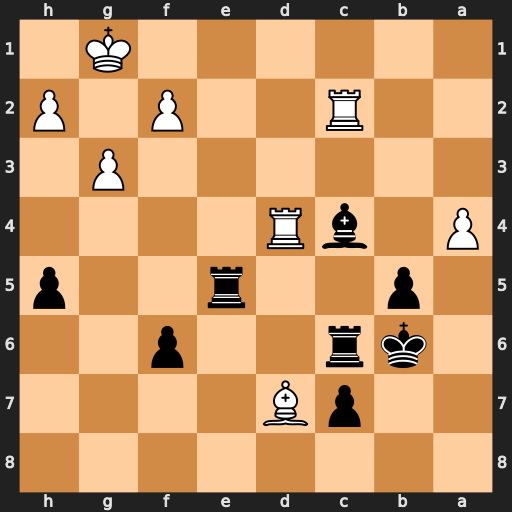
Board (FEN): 8/2pB4/1kr2p2/1p2r2p/P1bR4/6P1/2R2P1P/6K1
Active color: b
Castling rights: -
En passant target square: -
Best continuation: Re1+ Kg2 Bf1+